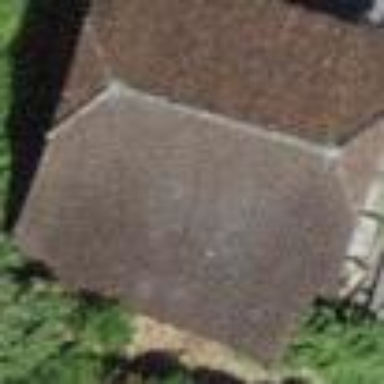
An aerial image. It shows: Barn.